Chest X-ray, AP view. Patient: 65 years old, sex M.
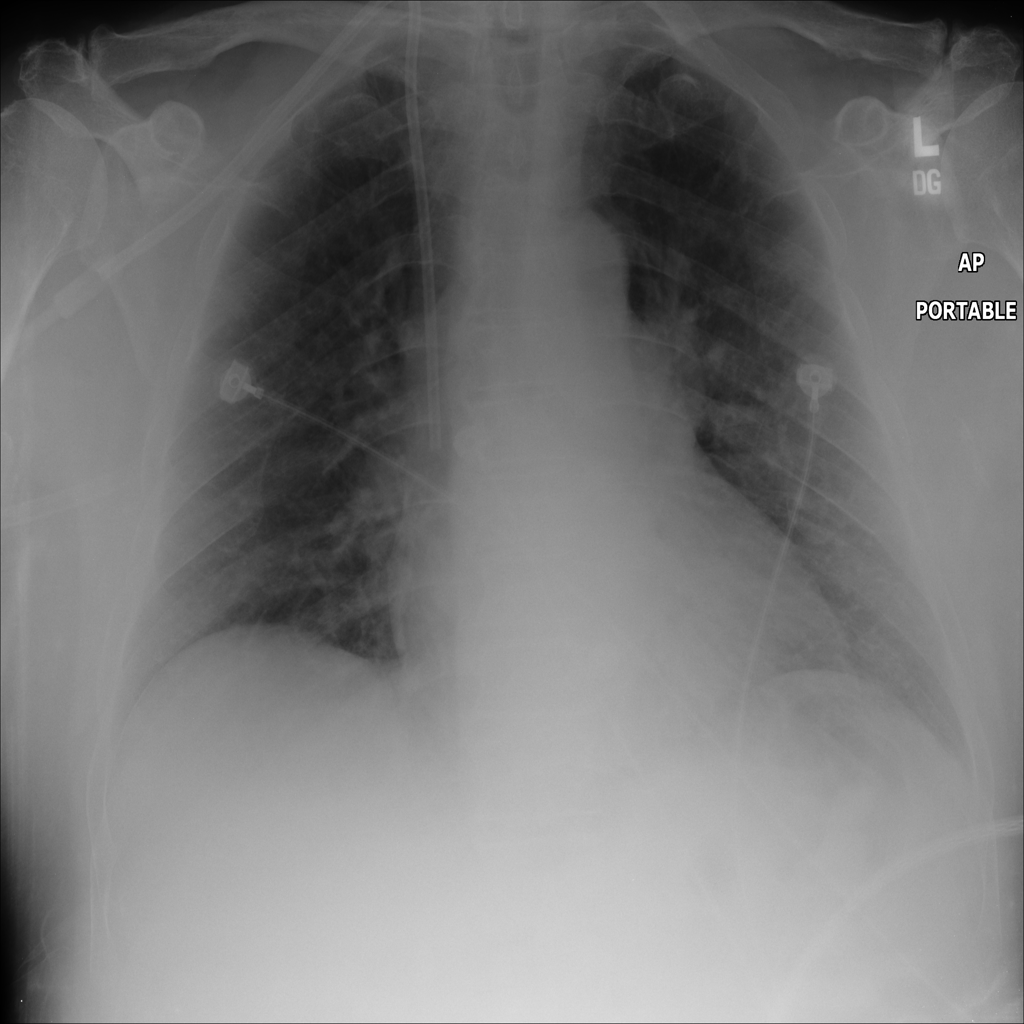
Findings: No Finding